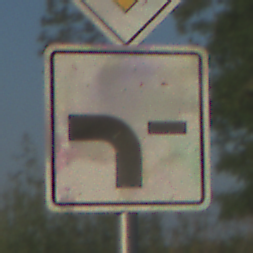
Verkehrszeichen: VerlaufVorfahrtsstrasse6
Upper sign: Vorfahrtsstrasse
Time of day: MorningAfternoon
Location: Outdoor (RoadRail)
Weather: Clear
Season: NotSpecified
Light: Natural